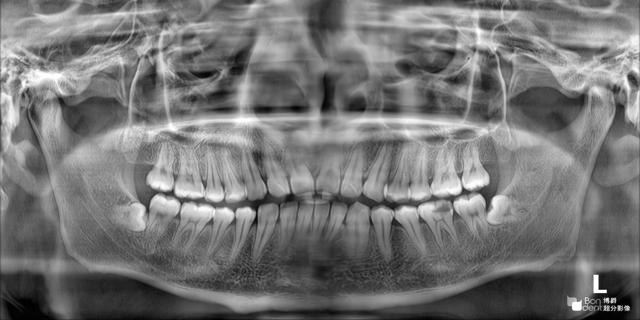
adult